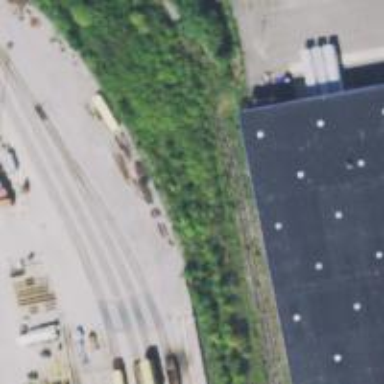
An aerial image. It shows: Abandoned railway yard.